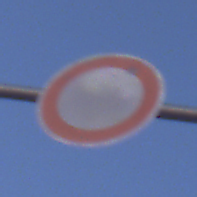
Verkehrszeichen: VerbotFahrzeugeAllerArt
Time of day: SunriseSunset
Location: Outdoor (Nature)
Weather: Clear
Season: NotSpecified
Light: Natural